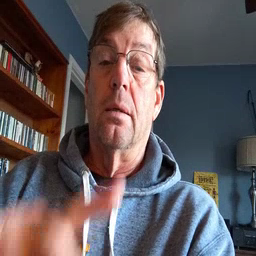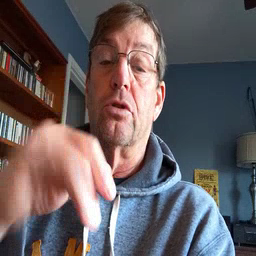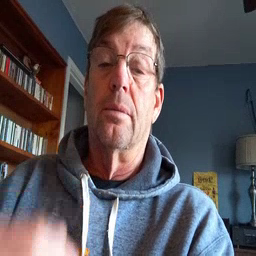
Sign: pajamas